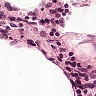
Metastatic tissue present: no